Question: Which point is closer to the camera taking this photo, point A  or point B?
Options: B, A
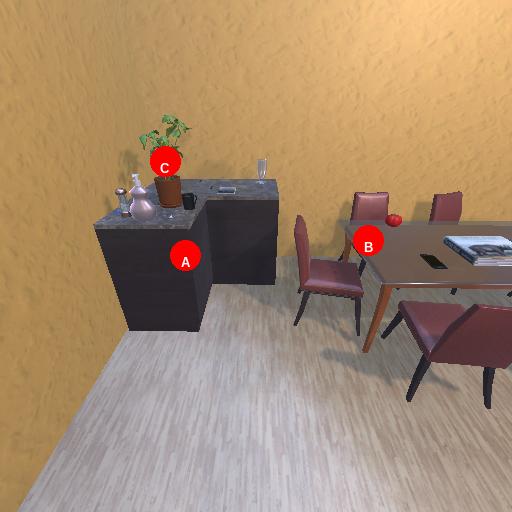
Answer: B